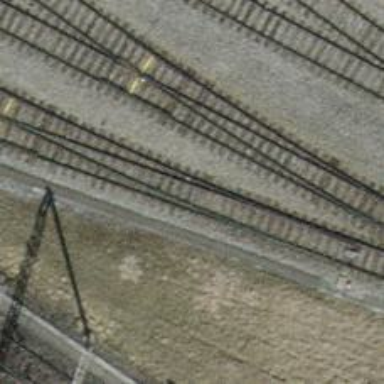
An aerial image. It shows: Railway switch.